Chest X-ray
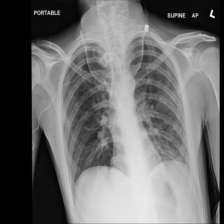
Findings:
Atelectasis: negative
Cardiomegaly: negative
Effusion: negative
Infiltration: negative
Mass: negative
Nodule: negative
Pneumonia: negative
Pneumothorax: negative
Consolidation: negative
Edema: negative
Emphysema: negative
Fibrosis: negative
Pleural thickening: negative
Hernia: negative